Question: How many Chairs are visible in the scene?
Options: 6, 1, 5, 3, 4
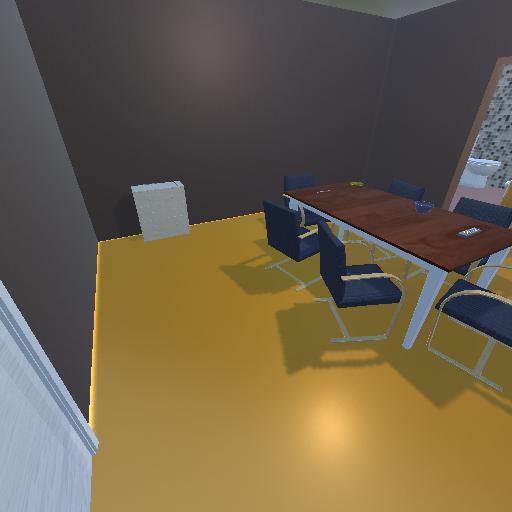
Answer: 6